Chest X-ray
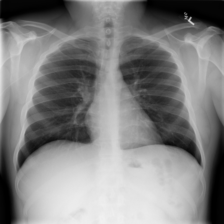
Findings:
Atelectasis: negative
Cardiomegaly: negative
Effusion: negative
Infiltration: negative
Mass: negative
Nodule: negative
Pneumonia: negative
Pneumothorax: negative
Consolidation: negative
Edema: negative
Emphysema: negative
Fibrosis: negative
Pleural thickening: negative
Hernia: negative